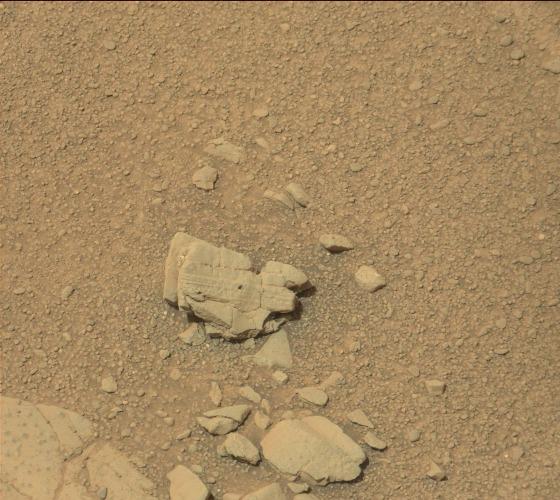
Terrain classes present: Bedrock, Gravel / Sand / Soil, Rock, Shadow